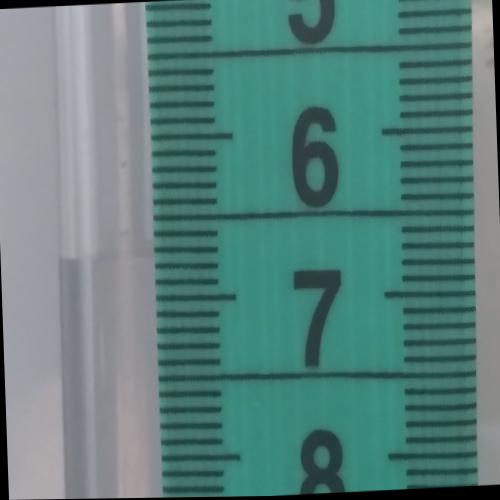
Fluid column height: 6.7 cm